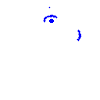
Particle: pion